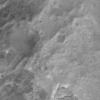
Label: not_dusty